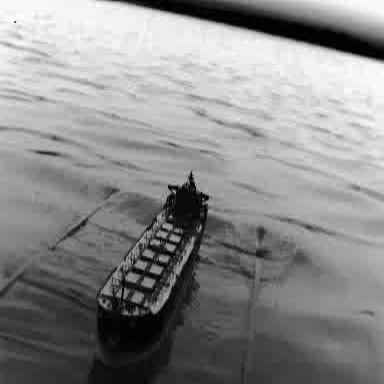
There is a liner in the infrared image.